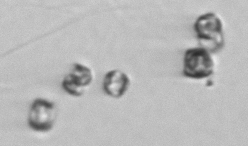
Label: Thalassiosira_sp_aff_mala